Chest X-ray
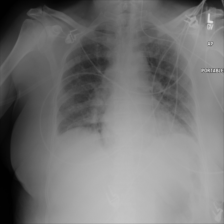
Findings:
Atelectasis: negative
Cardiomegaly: negative
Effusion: negative
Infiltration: negative
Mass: negative
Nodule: negative
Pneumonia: negative
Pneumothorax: positive
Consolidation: negative
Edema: negative
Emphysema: negative
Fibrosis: negative
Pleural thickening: negative
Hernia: negative